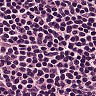
Metastatic tissue present: no